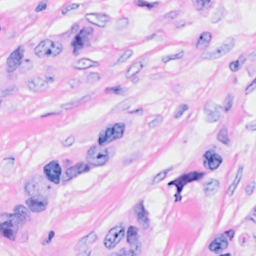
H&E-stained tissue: Breast